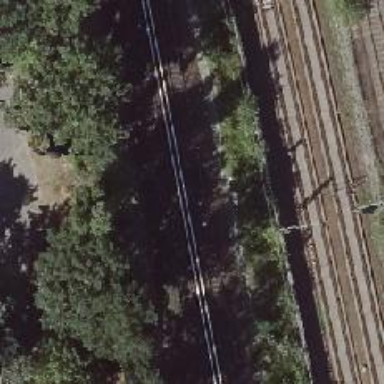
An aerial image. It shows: Railway signal.